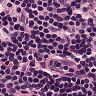
Metastatic tissue present: no